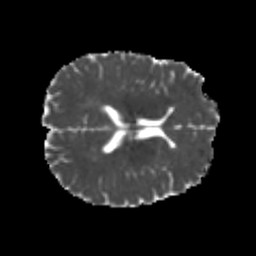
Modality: MD
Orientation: axial
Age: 24
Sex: male
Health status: healthy
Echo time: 0.074 s